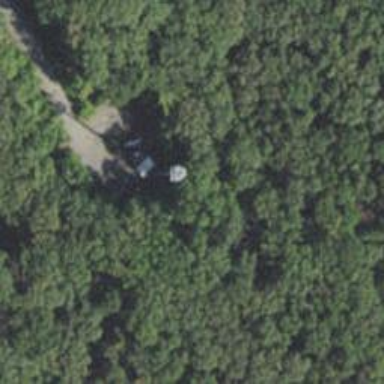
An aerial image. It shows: Communication mast tower.